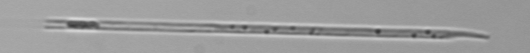
Label: Rhizosolenia